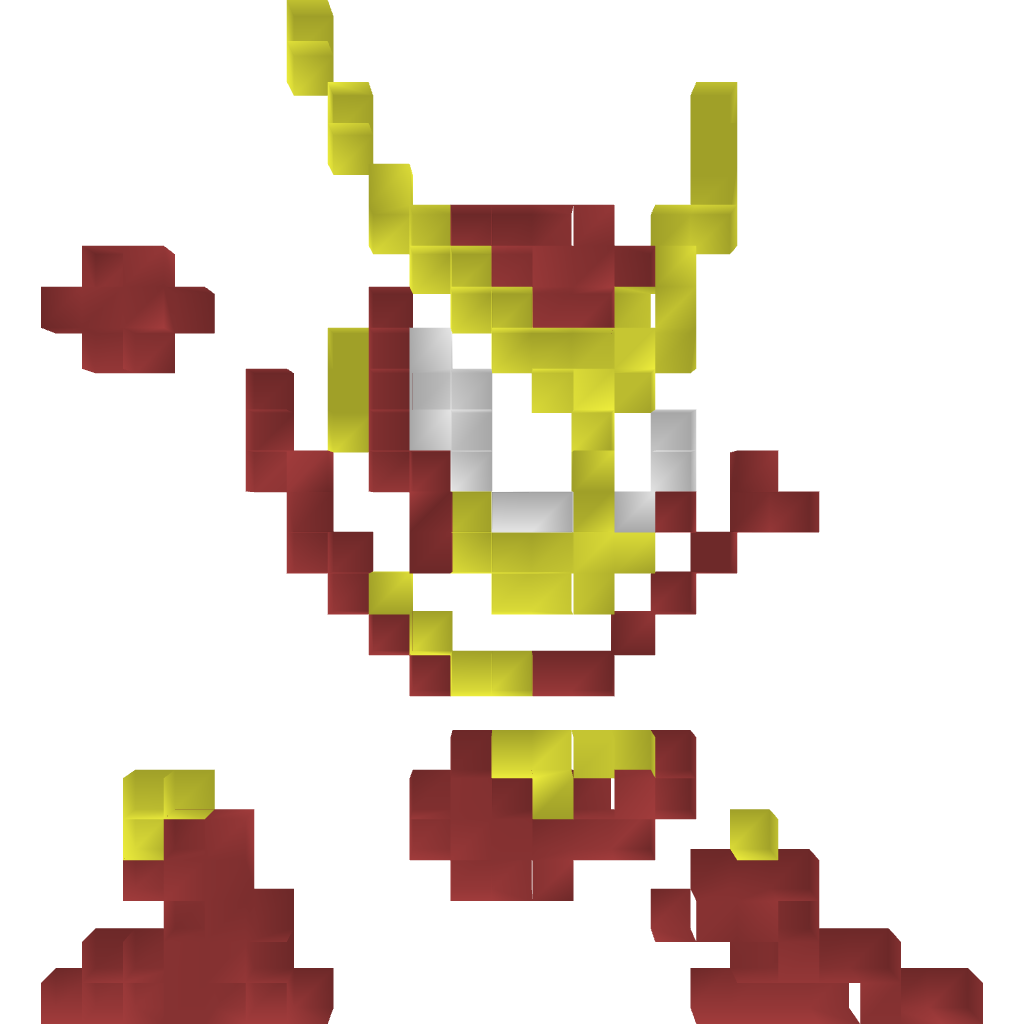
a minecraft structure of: Quickman (ErnieCIII) bad low quality